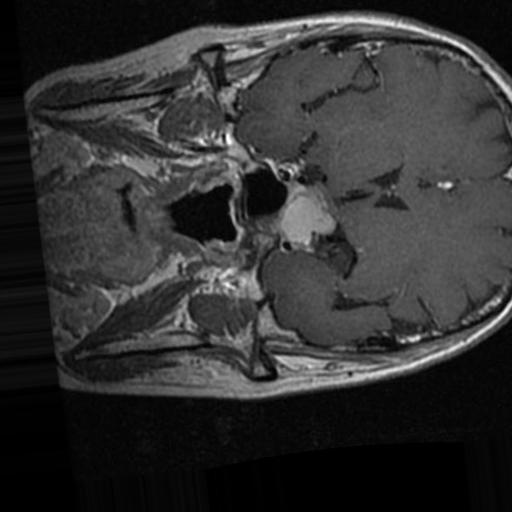
Label: brain_tumor